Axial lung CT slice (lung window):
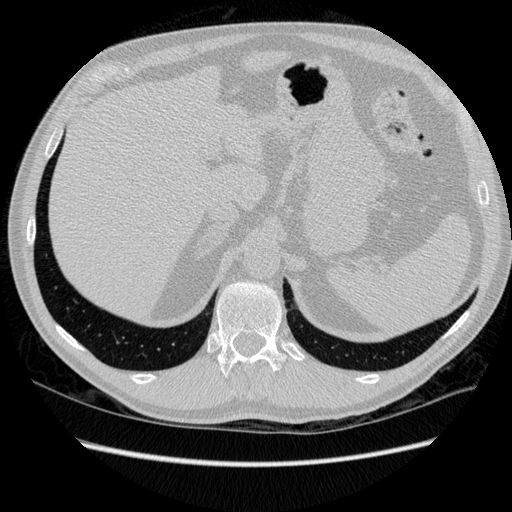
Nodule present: no